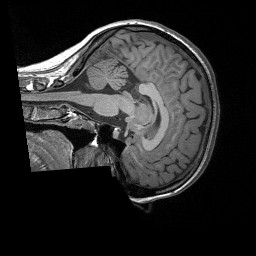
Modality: T1w
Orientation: sagittal
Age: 22
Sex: female
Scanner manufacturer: siemens
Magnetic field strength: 3 T
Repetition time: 1.9 s
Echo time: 0.00252 s